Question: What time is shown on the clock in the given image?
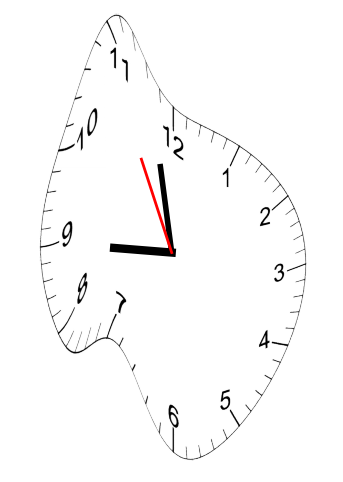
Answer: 08:57:55